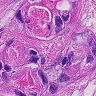
Metastatic tissue present: yes